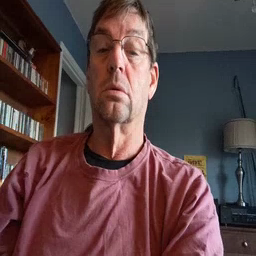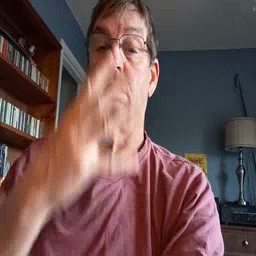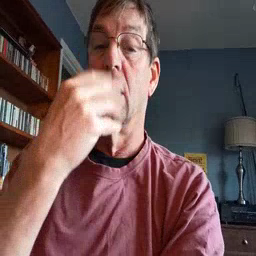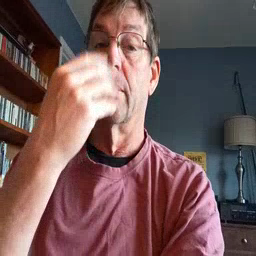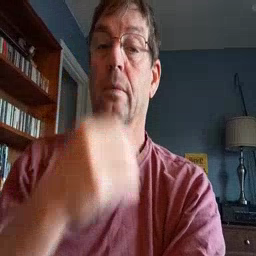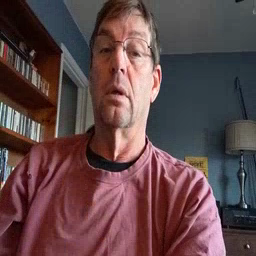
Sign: sleep